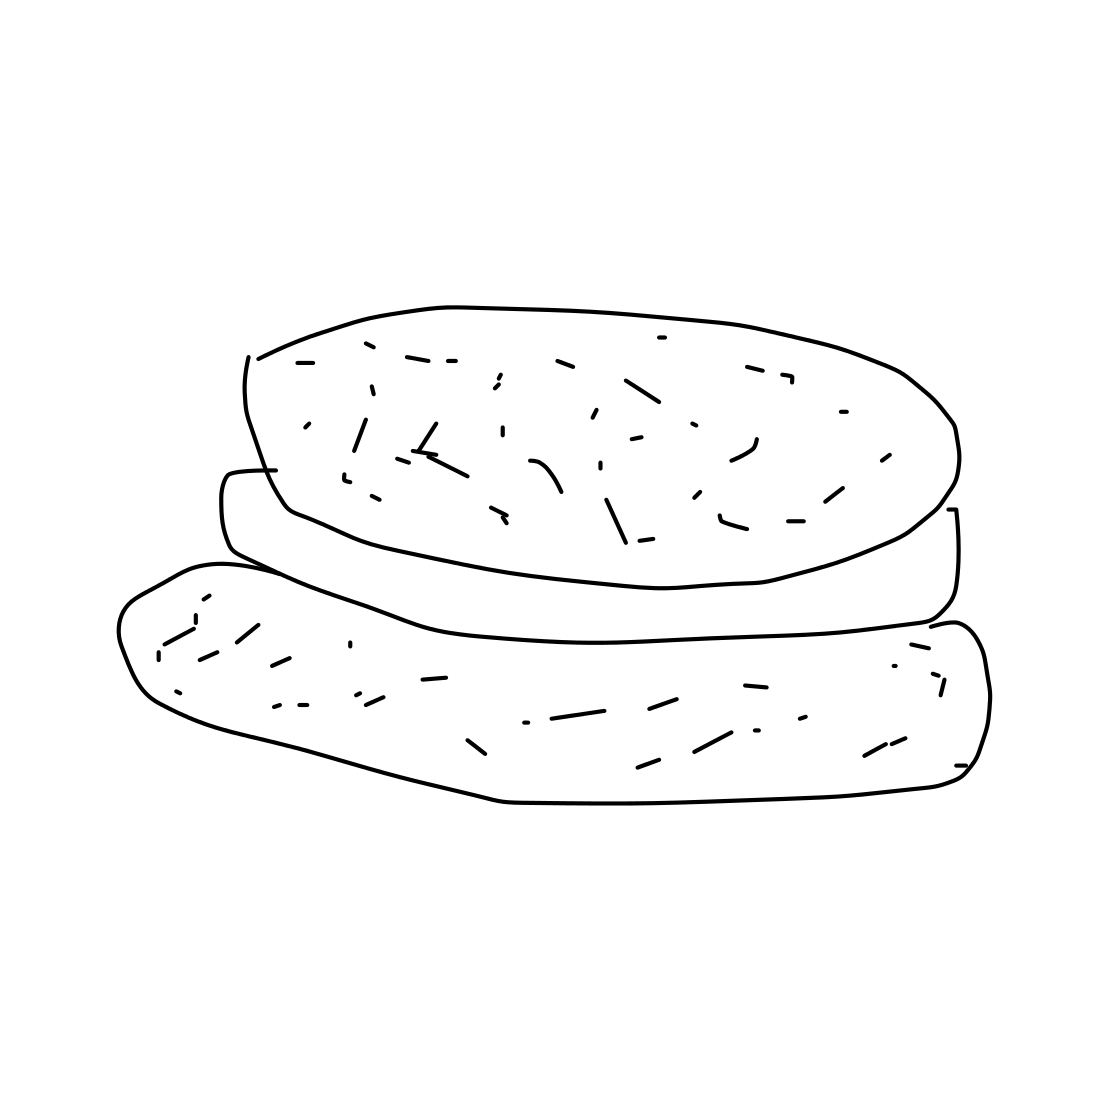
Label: hamburger